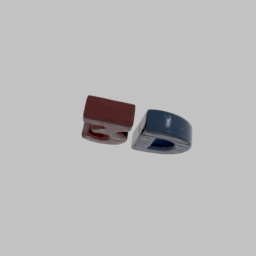
Label: decoration